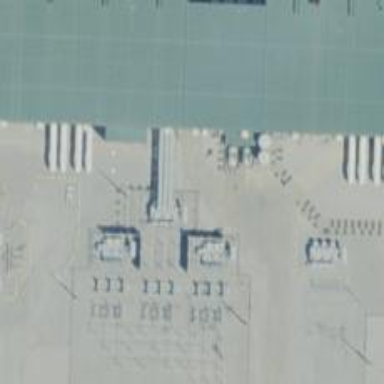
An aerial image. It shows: Steam turbine generator.